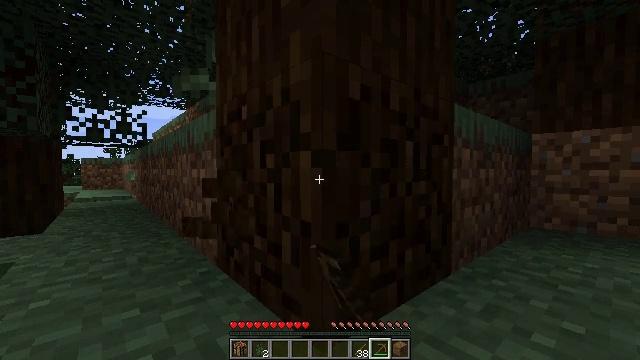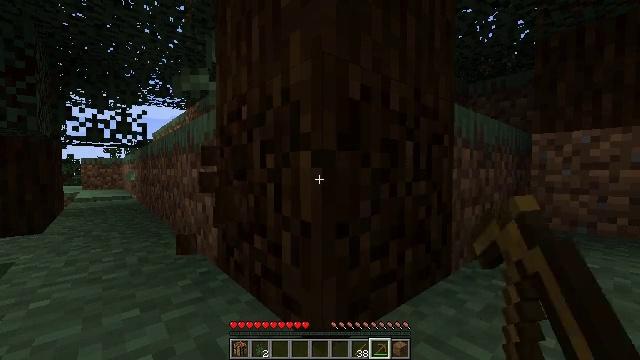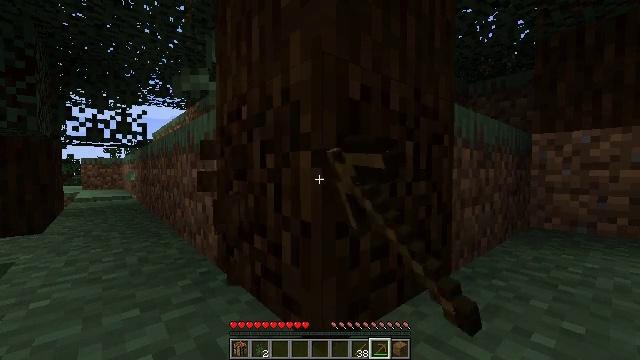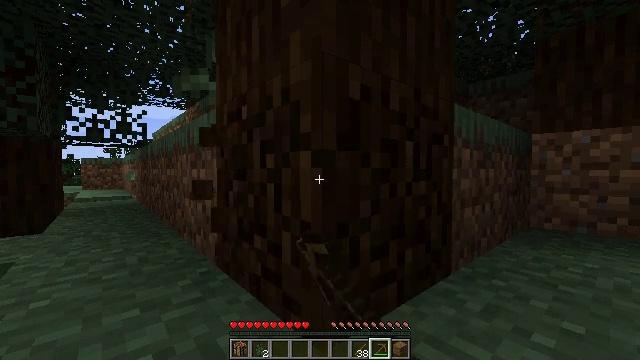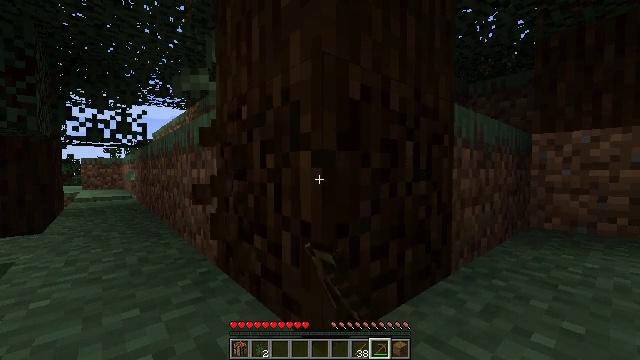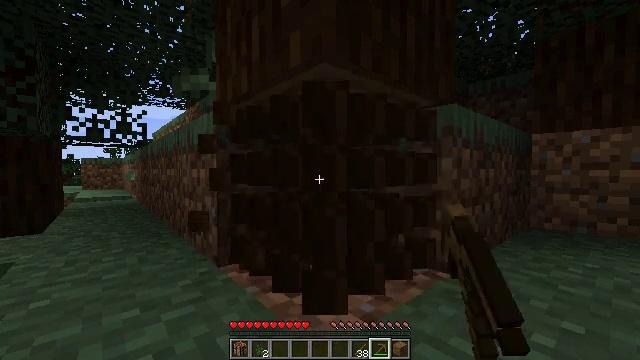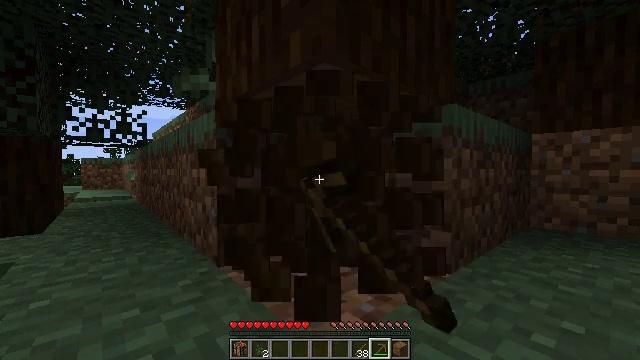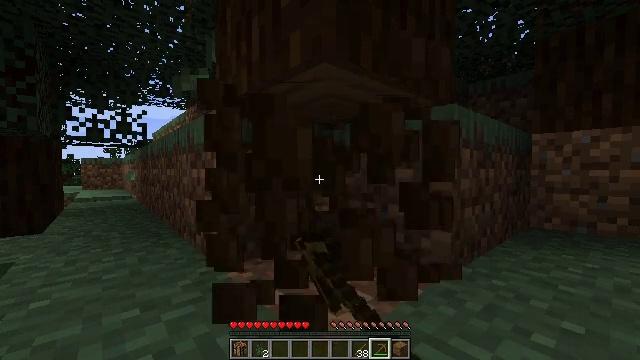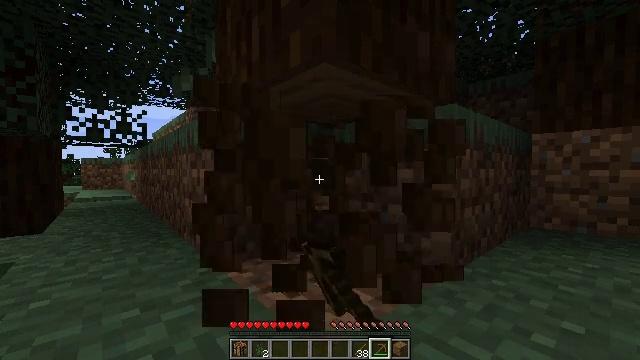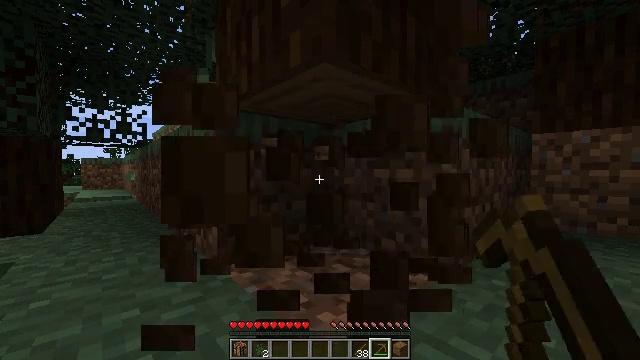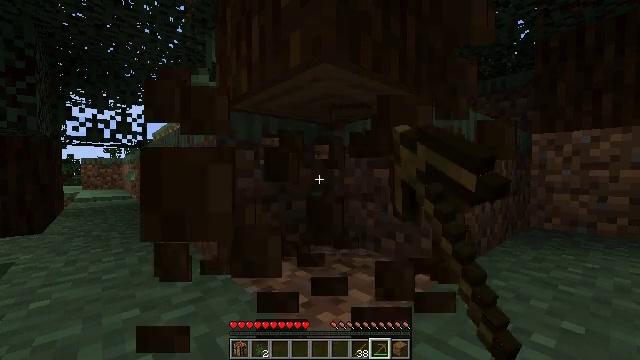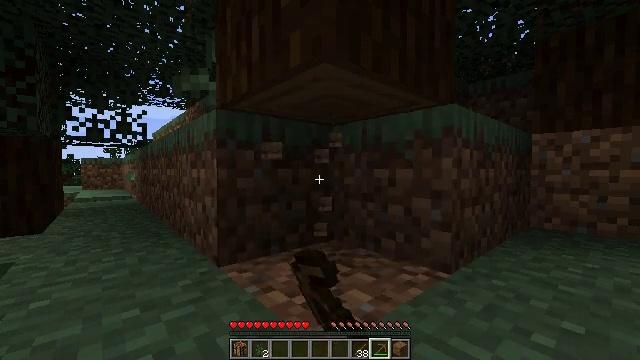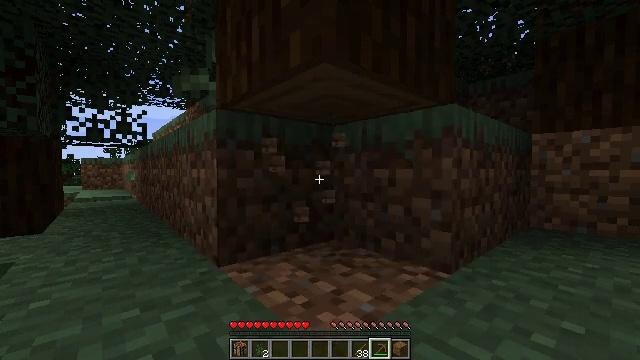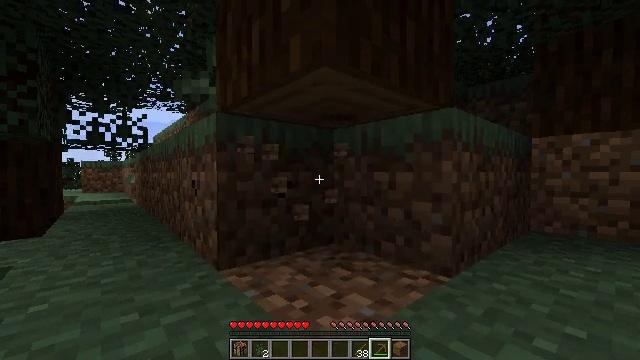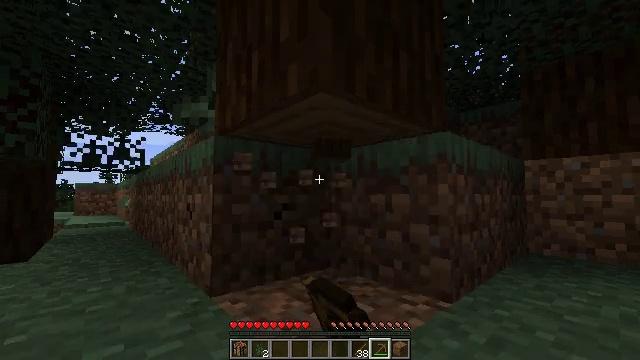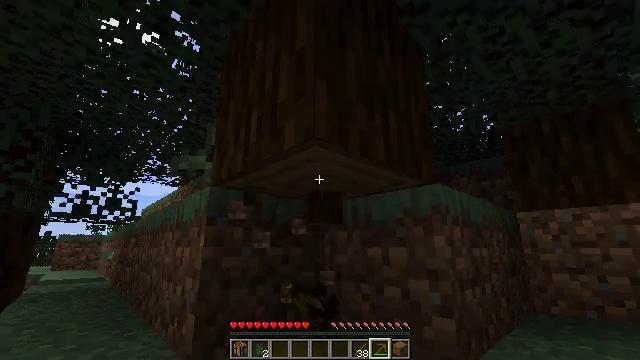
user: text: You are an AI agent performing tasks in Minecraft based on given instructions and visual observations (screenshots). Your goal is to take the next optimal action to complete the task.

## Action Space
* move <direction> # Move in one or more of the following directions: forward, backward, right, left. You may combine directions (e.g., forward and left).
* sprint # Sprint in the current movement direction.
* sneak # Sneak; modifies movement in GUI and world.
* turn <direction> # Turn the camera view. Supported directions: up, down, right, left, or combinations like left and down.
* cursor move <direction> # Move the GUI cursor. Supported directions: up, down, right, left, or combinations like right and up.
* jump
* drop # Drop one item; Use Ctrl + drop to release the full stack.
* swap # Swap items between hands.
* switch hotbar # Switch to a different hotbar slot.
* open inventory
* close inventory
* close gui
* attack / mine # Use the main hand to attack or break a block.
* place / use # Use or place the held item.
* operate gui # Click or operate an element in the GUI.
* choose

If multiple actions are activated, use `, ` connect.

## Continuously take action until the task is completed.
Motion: motion action
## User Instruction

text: Break the spruce log from the tree.
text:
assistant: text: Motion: attack / mine
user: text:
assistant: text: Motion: attack / mine
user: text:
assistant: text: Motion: attack / mine
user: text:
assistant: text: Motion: attack / mine
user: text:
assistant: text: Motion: attack / mine
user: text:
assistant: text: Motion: attack / mine
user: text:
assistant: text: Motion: attack / mine
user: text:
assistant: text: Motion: attack / mine
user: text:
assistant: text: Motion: attack / mine
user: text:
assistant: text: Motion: attack / mine
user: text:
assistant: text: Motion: attack / mine
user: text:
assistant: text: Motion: attack / mine
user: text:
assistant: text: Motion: attack / mine
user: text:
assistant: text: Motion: turn up, attack / mine
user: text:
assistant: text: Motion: turn right and up, attack / mine
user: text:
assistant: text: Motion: turn up, attack / mine
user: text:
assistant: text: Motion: turn up, attack / mine
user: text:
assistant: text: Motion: turn up, attack / mine
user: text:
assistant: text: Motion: attack / mine
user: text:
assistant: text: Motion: attack / mine
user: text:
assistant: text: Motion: attack / mine
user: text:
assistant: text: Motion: attack / mine
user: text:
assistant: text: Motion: attack / mine
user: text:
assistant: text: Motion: attack / mine
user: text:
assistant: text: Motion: attack / mine
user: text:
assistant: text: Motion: attack / mine
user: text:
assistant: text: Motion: attack / mine
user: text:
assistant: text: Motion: attack / mine
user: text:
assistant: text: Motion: attack / mine
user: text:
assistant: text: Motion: attack / mine